Field crop: maize
Growth stage: 2
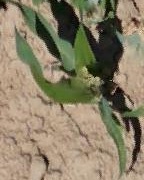
Species: maize